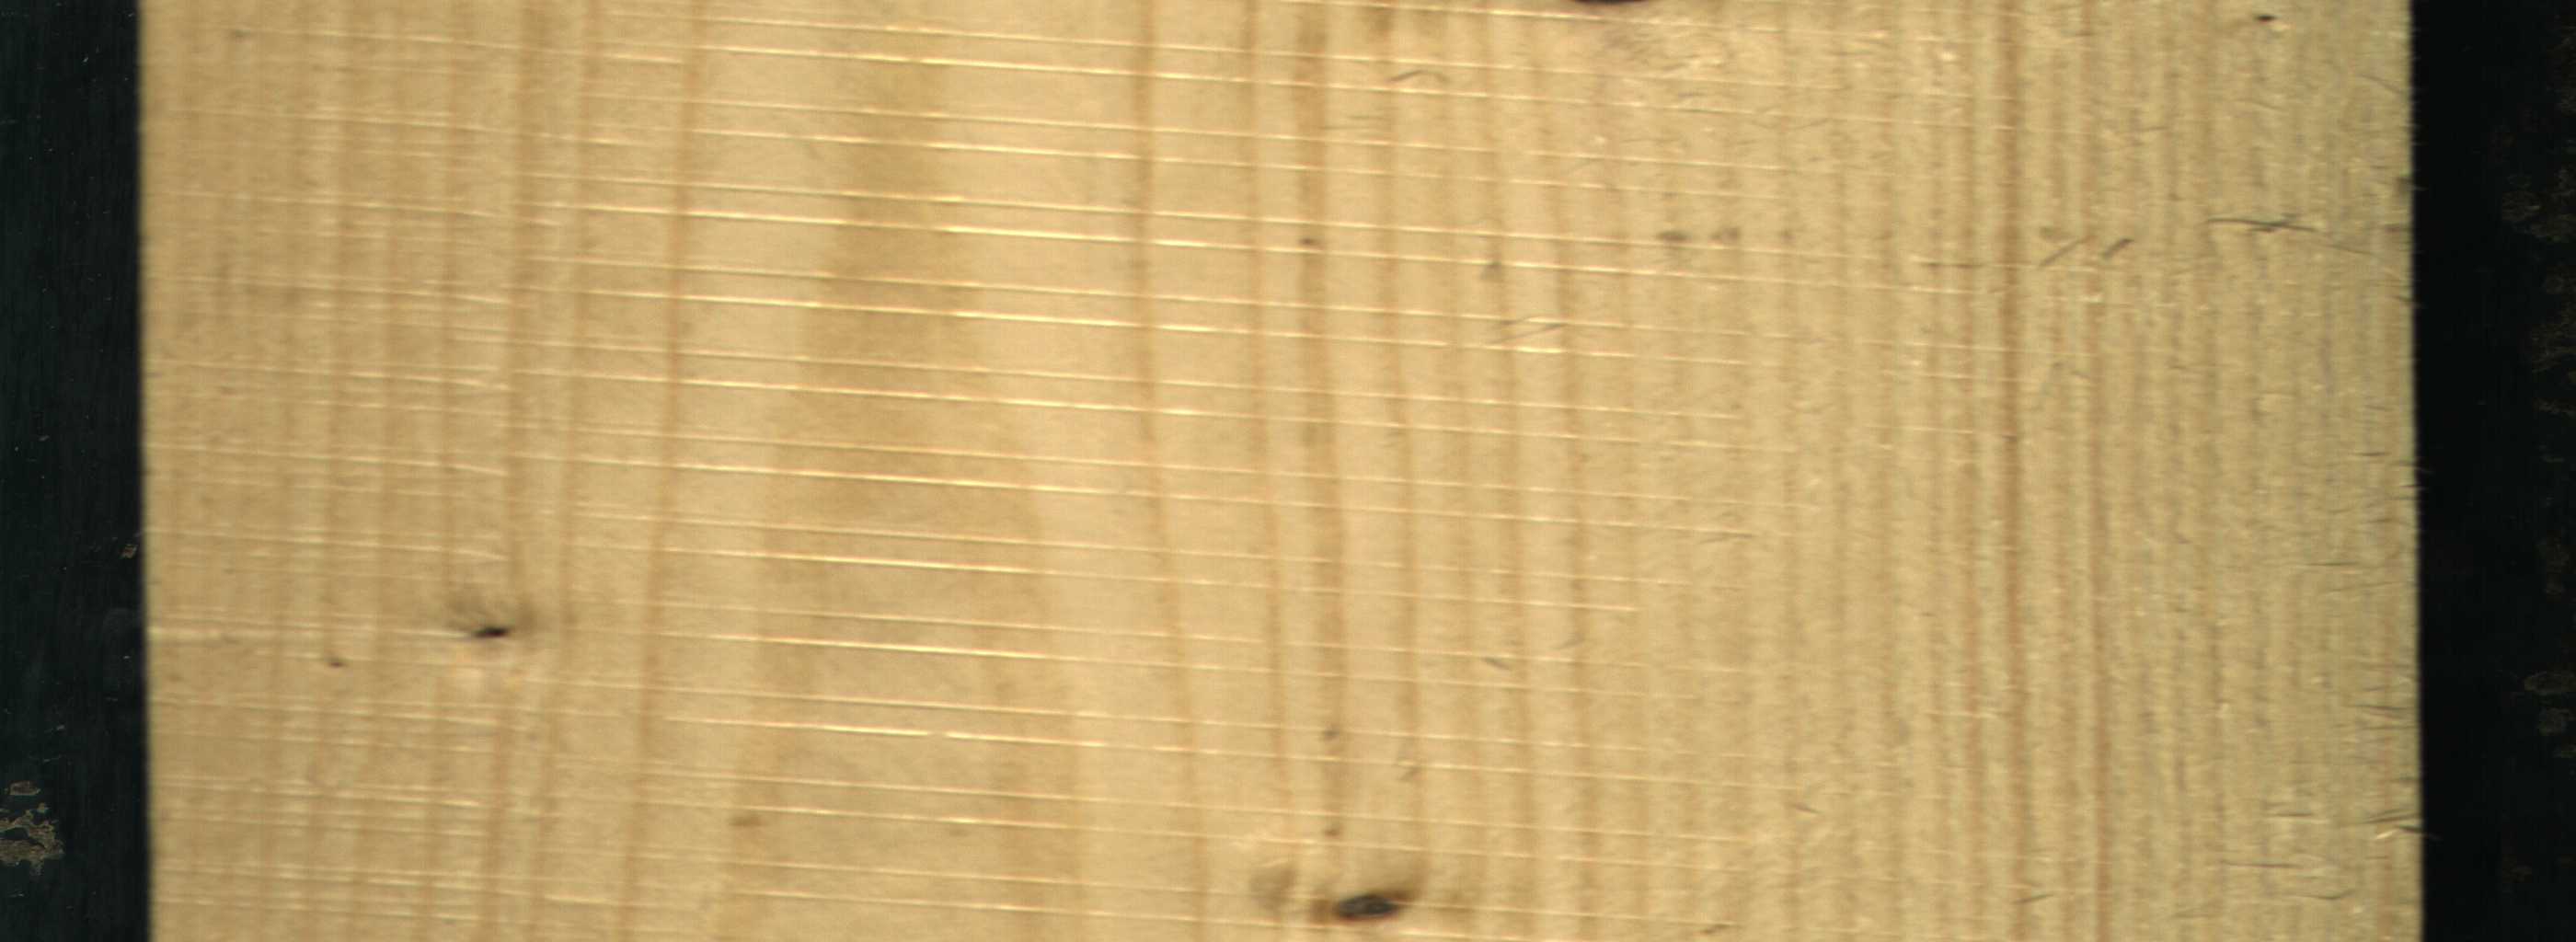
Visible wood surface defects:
Dead_Knot
Live_Knot
Live_Knot